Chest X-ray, AP view. Patient: 76 years old, sex M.
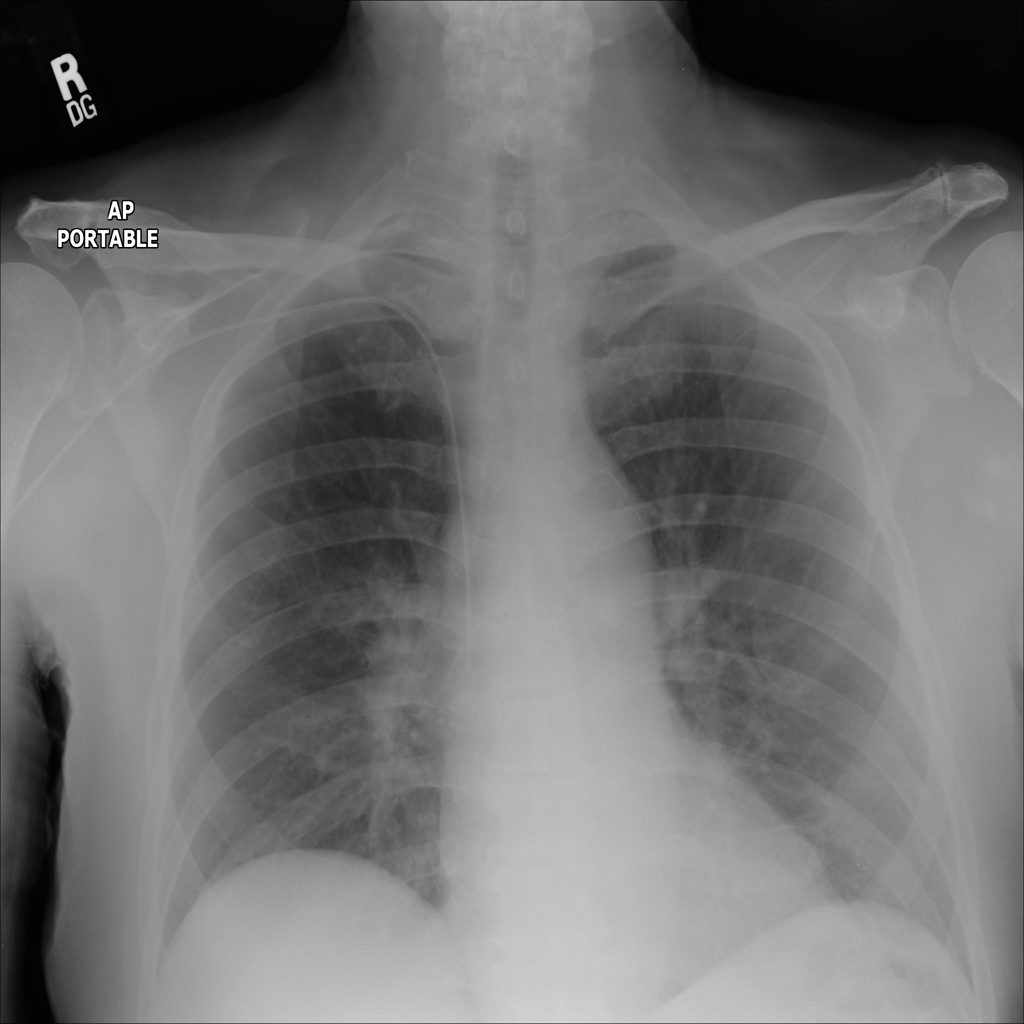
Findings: No Finding